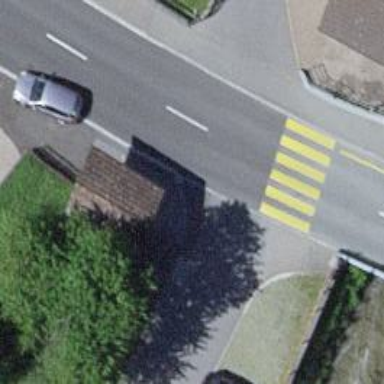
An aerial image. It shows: Bus stop with platform for public transport.